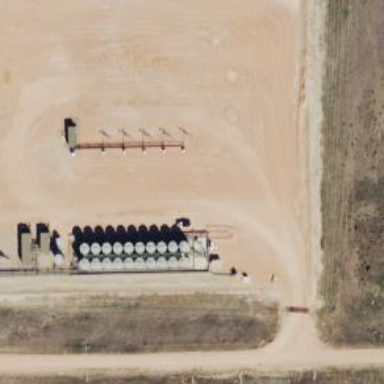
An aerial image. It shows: Storage tank with man-made structure.